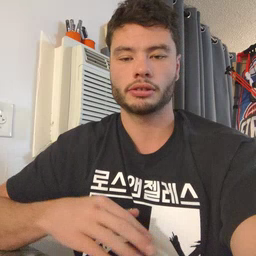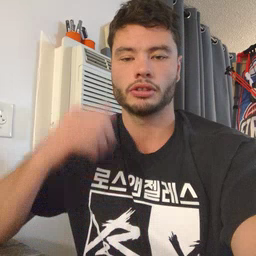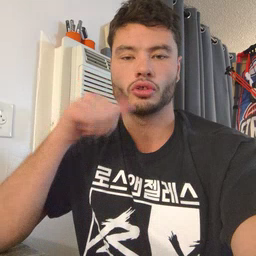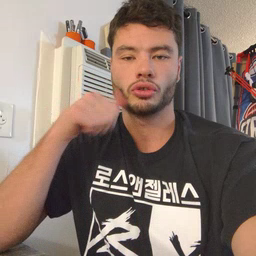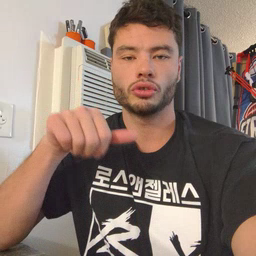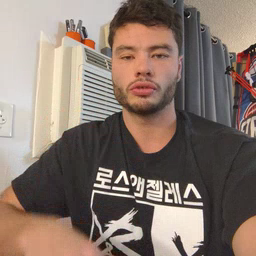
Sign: girl